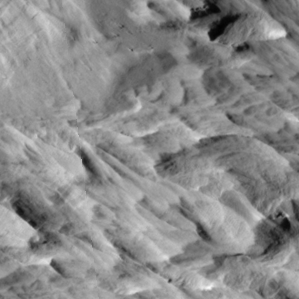
Label: non_frost